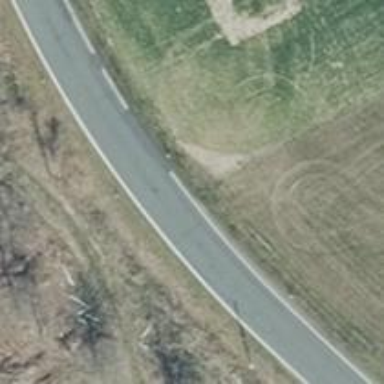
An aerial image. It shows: Secondary road with asphalt surface.